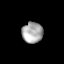
Tissue: prostate
Cell type: T cells
Senescence score: 0.276
Nuclear area (px): 419
Mean DAPI intensity: 171.527